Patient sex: M
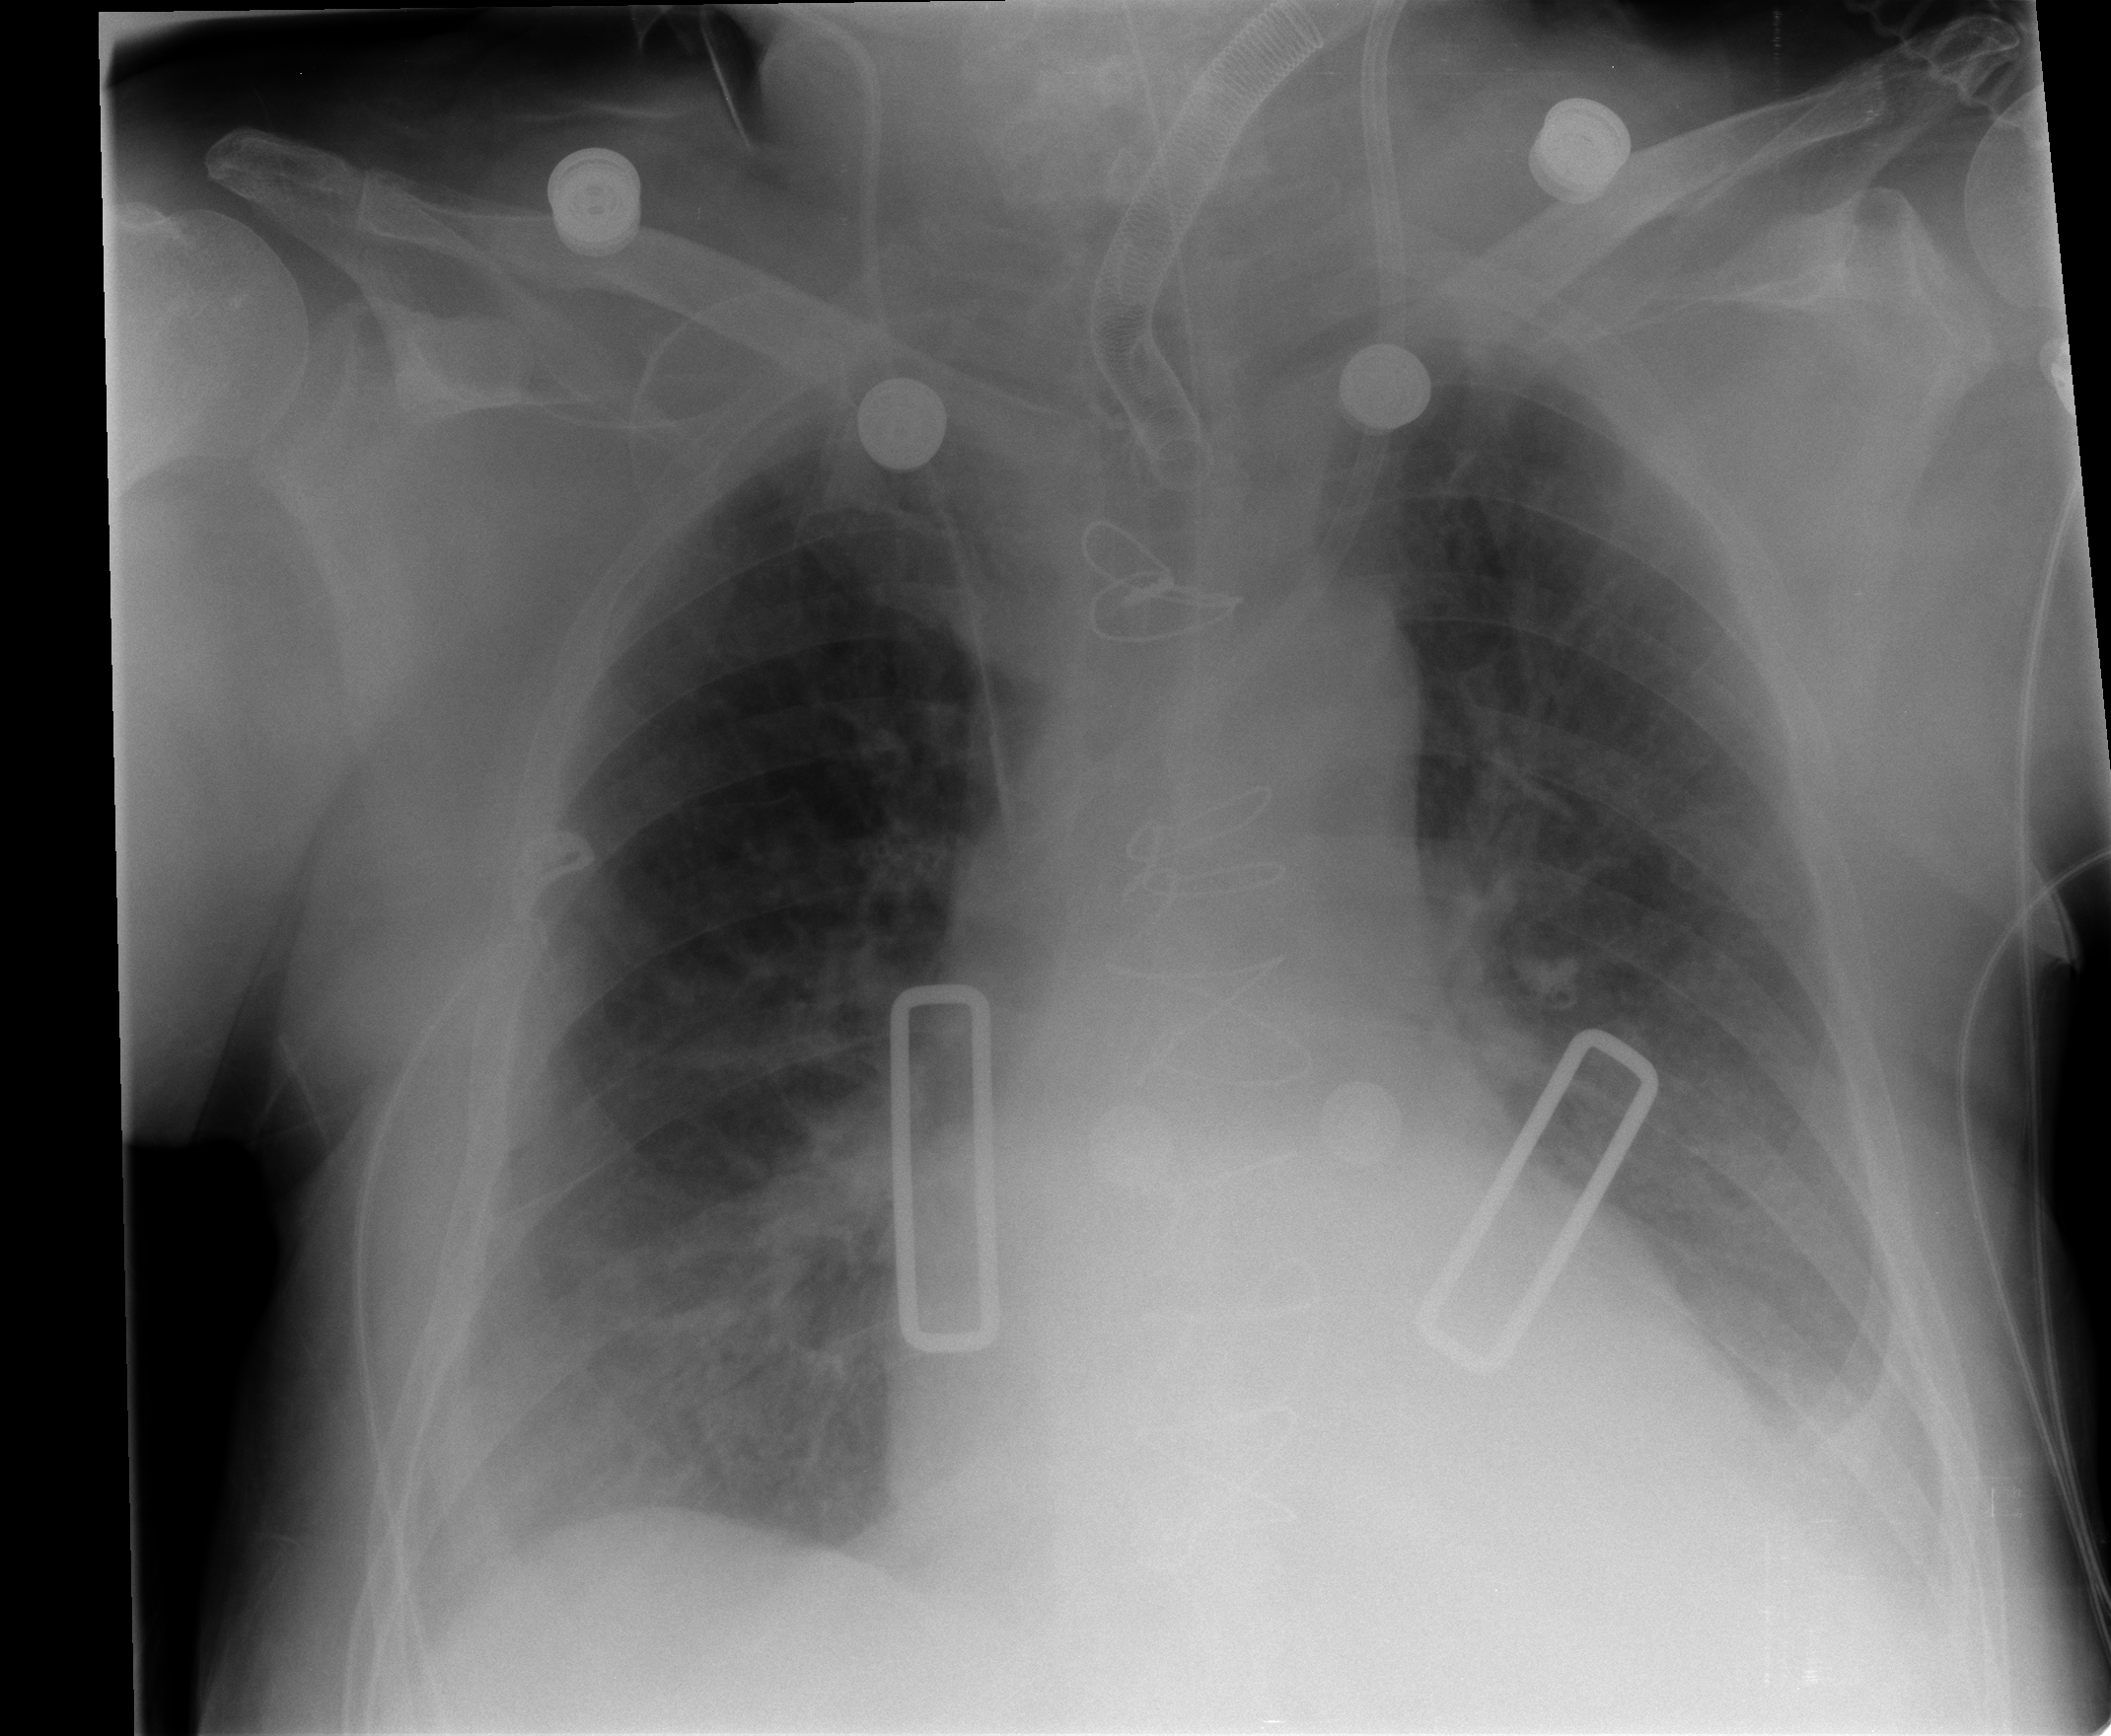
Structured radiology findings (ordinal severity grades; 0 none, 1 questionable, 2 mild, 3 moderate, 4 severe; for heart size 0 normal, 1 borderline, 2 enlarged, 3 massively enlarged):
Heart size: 1
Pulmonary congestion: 2
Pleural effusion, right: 1
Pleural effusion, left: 2
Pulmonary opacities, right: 2
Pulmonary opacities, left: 1
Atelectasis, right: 2
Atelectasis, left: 2